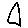
Label: triangle